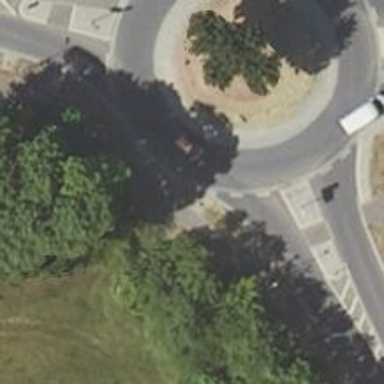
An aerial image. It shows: Primary highway intersecting roundabout.